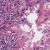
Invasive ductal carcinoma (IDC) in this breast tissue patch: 1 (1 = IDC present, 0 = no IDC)